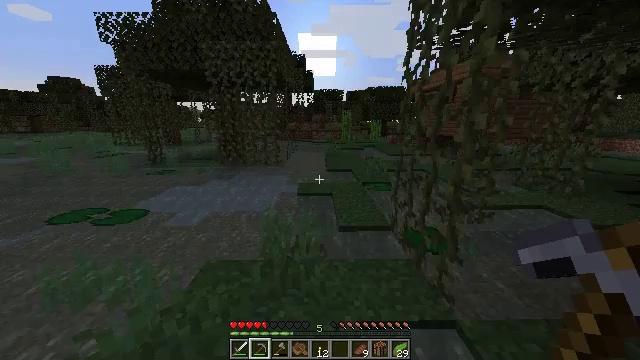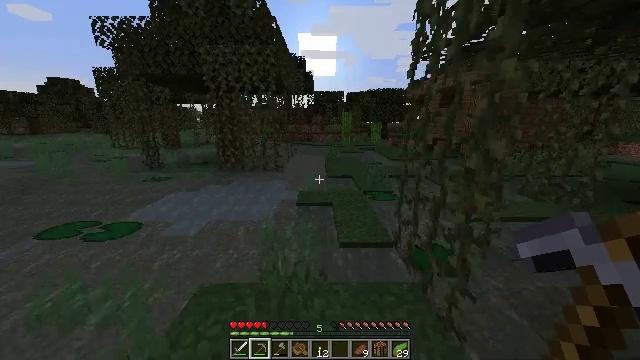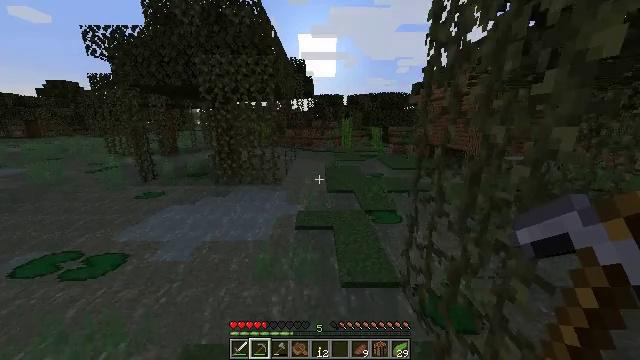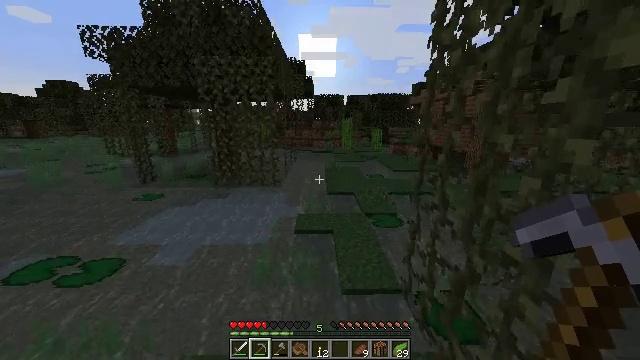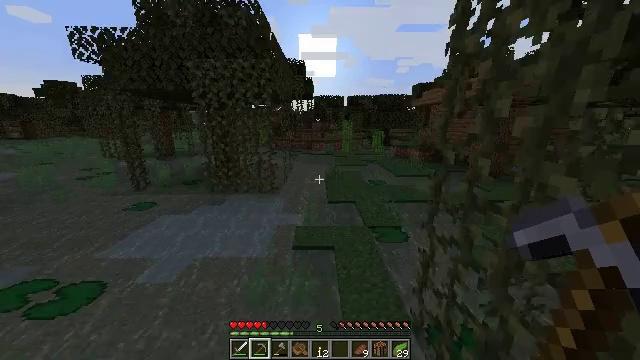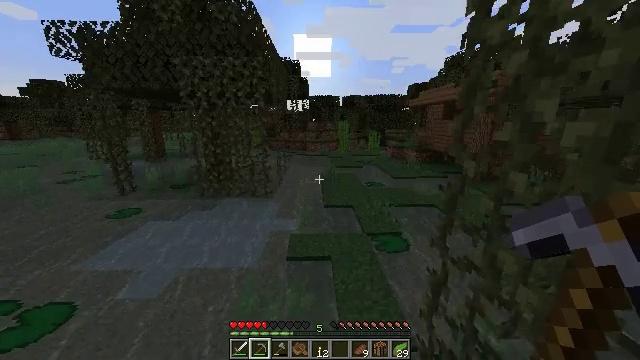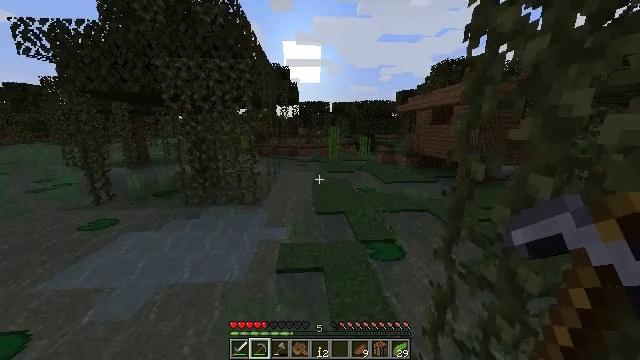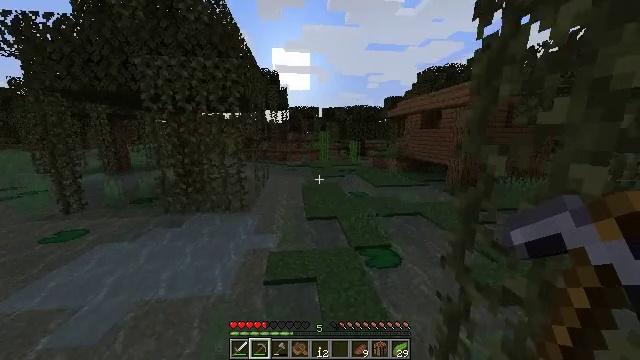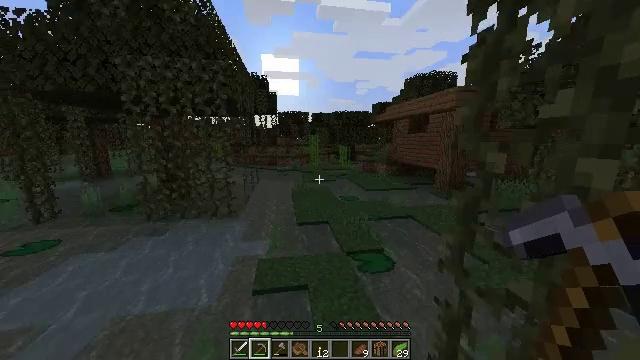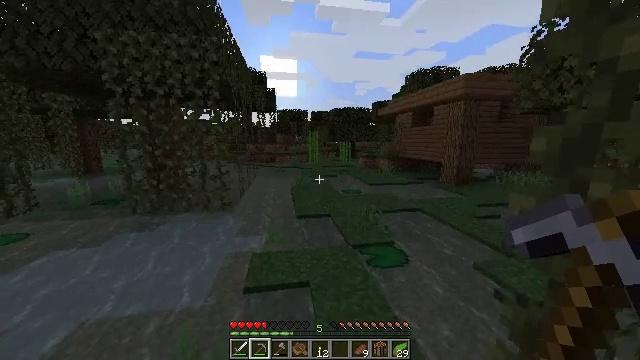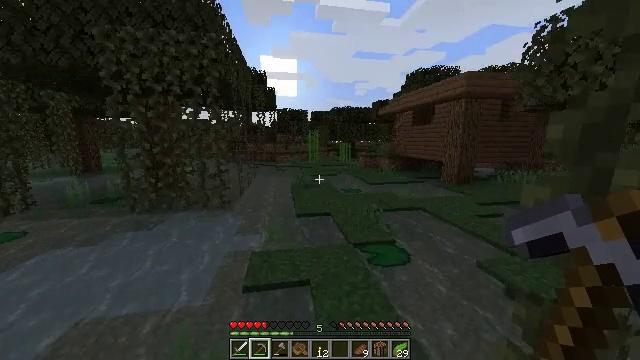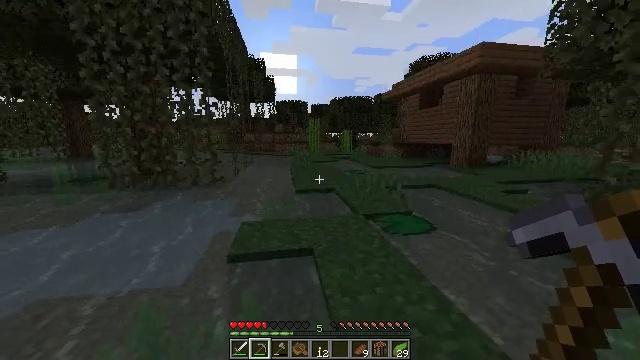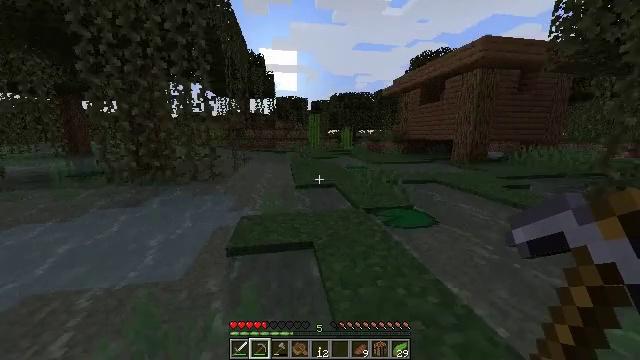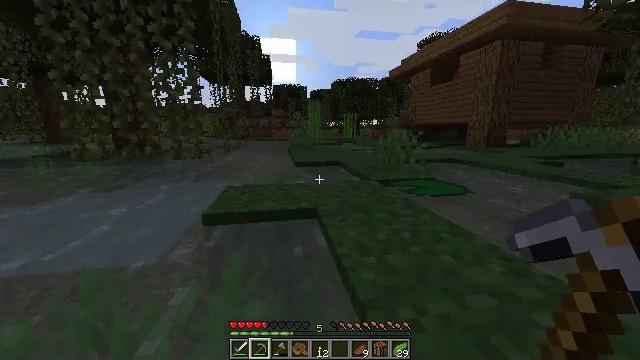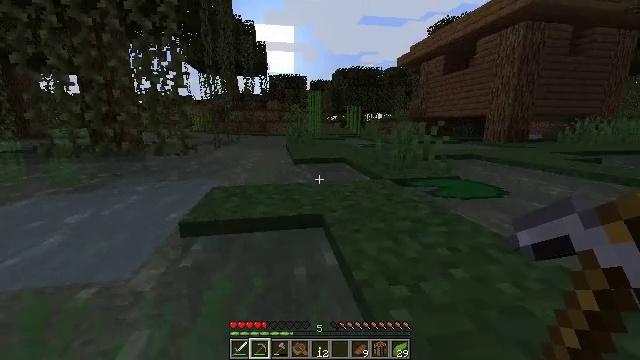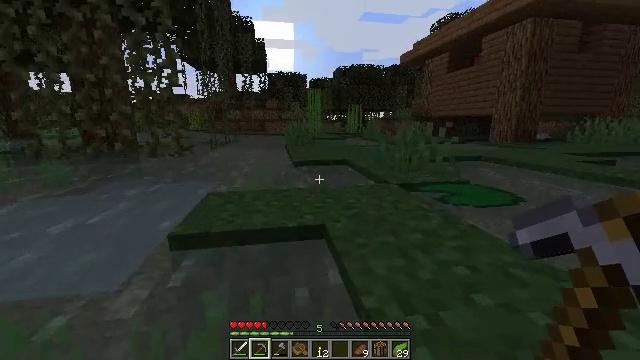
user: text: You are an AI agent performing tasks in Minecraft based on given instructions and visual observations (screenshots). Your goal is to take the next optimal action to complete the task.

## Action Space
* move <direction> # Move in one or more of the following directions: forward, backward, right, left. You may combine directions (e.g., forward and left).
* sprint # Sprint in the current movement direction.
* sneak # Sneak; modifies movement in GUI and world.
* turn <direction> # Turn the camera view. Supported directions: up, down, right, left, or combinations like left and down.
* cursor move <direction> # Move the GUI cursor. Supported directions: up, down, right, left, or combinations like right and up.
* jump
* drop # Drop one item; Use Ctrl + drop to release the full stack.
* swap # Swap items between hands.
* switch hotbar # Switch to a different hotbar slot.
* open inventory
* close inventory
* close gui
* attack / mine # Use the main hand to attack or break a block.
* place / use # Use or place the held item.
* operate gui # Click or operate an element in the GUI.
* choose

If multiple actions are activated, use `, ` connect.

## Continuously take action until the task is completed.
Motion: motion action
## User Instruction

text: Gather the potted red mushroom for decoration.
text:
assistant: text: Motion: move forward, jump
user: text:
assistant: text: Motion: move forward, jump
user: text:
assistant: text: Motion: move forward, jump
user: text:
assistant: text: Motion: move forward
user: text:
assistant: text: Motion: move forward, turn right
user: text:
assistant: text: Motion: move forward, turn right and up
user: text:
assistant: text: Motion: move forward, turn right and up
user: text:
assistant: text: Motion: move forward, turn right and up
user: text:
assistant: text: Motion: move forward
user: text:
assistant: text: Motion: move forward
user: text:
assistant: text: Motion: move forward
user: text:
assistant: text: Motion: move forward
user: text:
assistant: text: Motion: move forward
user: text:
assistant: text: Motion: move forward, jump
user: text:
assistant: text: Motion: move forward, jump
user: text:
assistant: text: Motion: move forward, jump
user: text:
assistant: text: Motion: move forward, turn right
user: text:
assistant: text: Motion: move forward, turn right
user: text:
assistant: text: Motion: move forward, turn right
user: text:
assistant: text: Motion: move forward, turn right
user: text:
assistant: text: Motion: move forward, turn right
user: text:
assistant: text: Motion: move forward
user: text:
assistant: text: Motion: move forward, turn right, jump
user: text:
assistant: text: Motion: move forward, turn right, jump
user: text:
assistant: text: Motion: move forward, jump
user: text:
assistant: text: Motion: move forward, turn right, jump
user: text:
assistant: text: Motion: move forward, turn right
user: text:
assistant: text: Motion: move forward
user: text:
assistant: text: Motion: move forward
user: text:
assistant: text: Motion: move forward, turn right